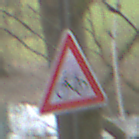
Verkehrszeichen: RadverkehrRechts
Umgebung: Outdoor, Nature
Tageszeit: MorningAfternoon
Wetter: PartlyCloudy
Licht: Natural
Jahreszeit: NotSpecified
Kontrast: LowContrast